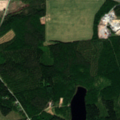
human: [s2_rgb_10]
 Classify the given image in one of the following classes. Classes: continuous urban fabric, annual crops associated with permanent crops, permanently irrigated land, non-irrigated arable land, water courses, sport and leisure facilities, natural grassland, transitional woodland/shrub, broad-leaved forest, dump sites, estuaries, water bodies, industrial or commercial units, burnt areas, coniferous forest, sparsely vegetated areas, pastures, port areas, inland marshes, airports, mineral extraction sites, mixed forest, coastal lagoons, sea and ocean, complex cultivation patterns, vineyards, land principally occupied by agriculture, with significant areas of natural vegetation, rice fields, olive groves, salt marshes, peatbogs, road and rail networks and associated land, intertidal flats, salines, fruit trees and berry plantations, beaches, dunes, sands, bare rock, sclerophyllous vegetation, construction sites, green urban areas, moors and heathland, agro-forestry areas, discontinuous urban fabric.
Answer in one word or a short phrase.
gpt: non-irrigated arable land, coniferous forest, mixed forest